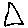
Label: triangle